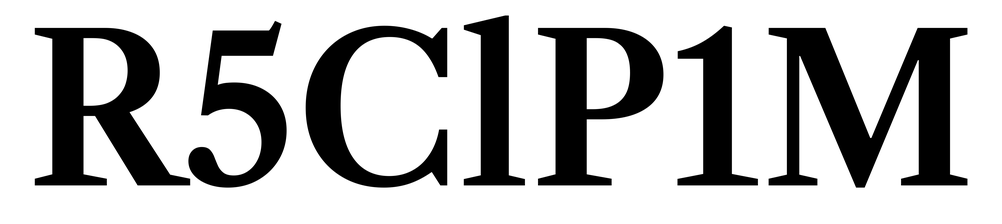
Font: LibreCaslonText_SemiBold